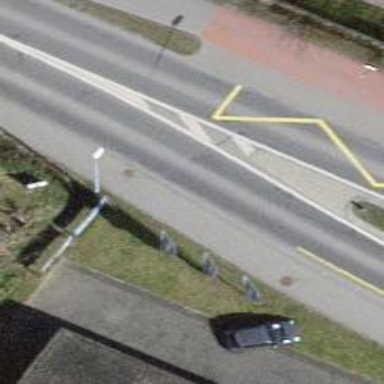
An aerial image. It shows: Bus stop with stop position for public transport.